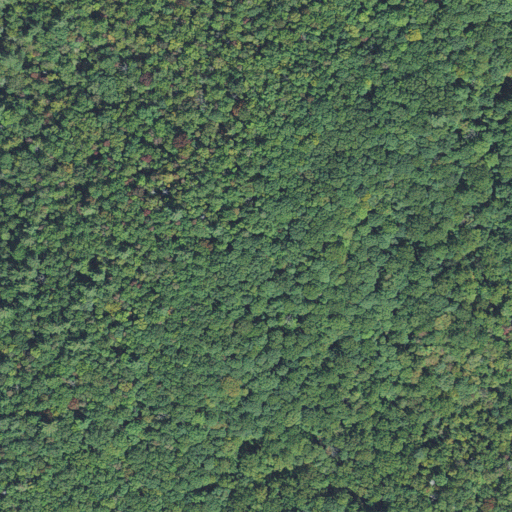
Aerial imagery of ridge(s) in North Carolina named Air Ridge containing mixed forest, deciduous forest, and evergreen forest